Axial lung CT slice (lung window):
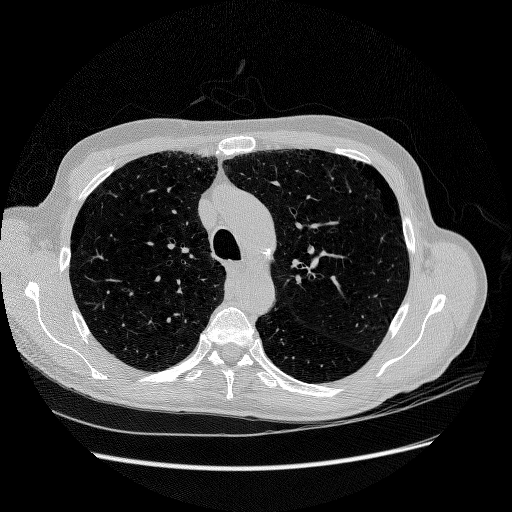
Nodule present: no